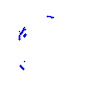
Particle: proton